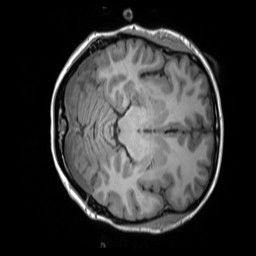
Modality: T1w
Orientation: axial
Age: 27
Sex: female
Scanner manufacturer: siemens
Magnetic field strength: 3 T
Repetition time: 1.55 s
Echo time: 0.00234 s